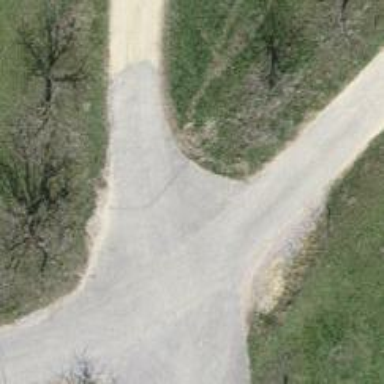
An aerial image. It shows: Well-maintained track road with grade 1 tracktype.